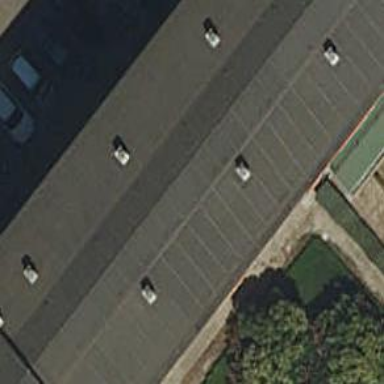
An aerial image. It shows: Nursing home.